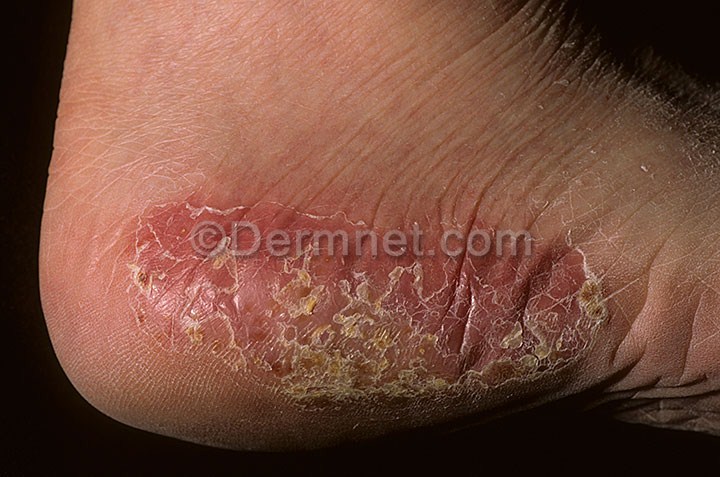
Disease: Eczema Photos